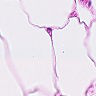
Metastatic tissue present: no